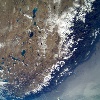
Label: land